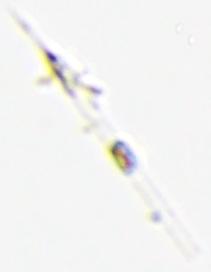
Label: Rhizosolenia